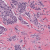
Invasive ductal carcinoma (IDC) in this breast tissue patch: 1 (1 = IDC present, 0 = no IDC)